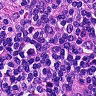
Metastatic tissue present: no